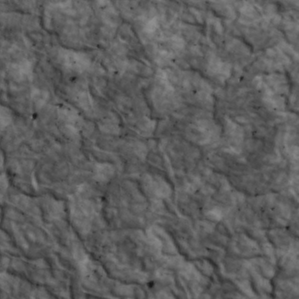
Label: non_frost